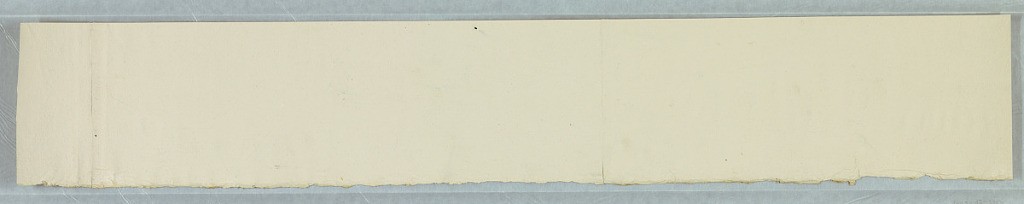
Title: Sidewall
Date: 1790–1834
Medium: Handmade paper
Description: Unprinted white ground color on joined sheets of handmade paper.